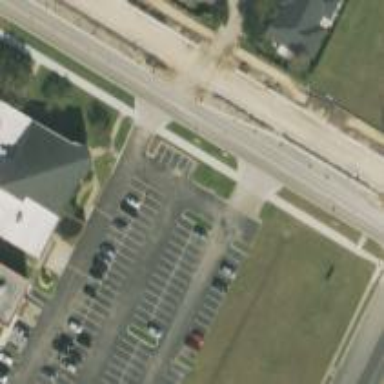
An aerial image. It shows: Driveway leading to service road.